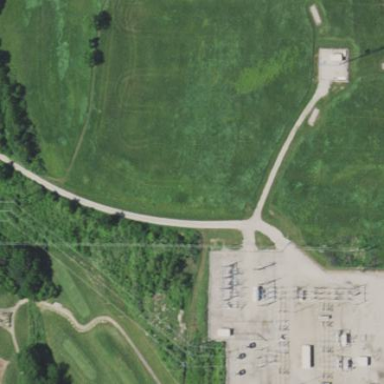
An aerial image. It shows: Distribution level power substation enclosed by fence.